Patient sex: M
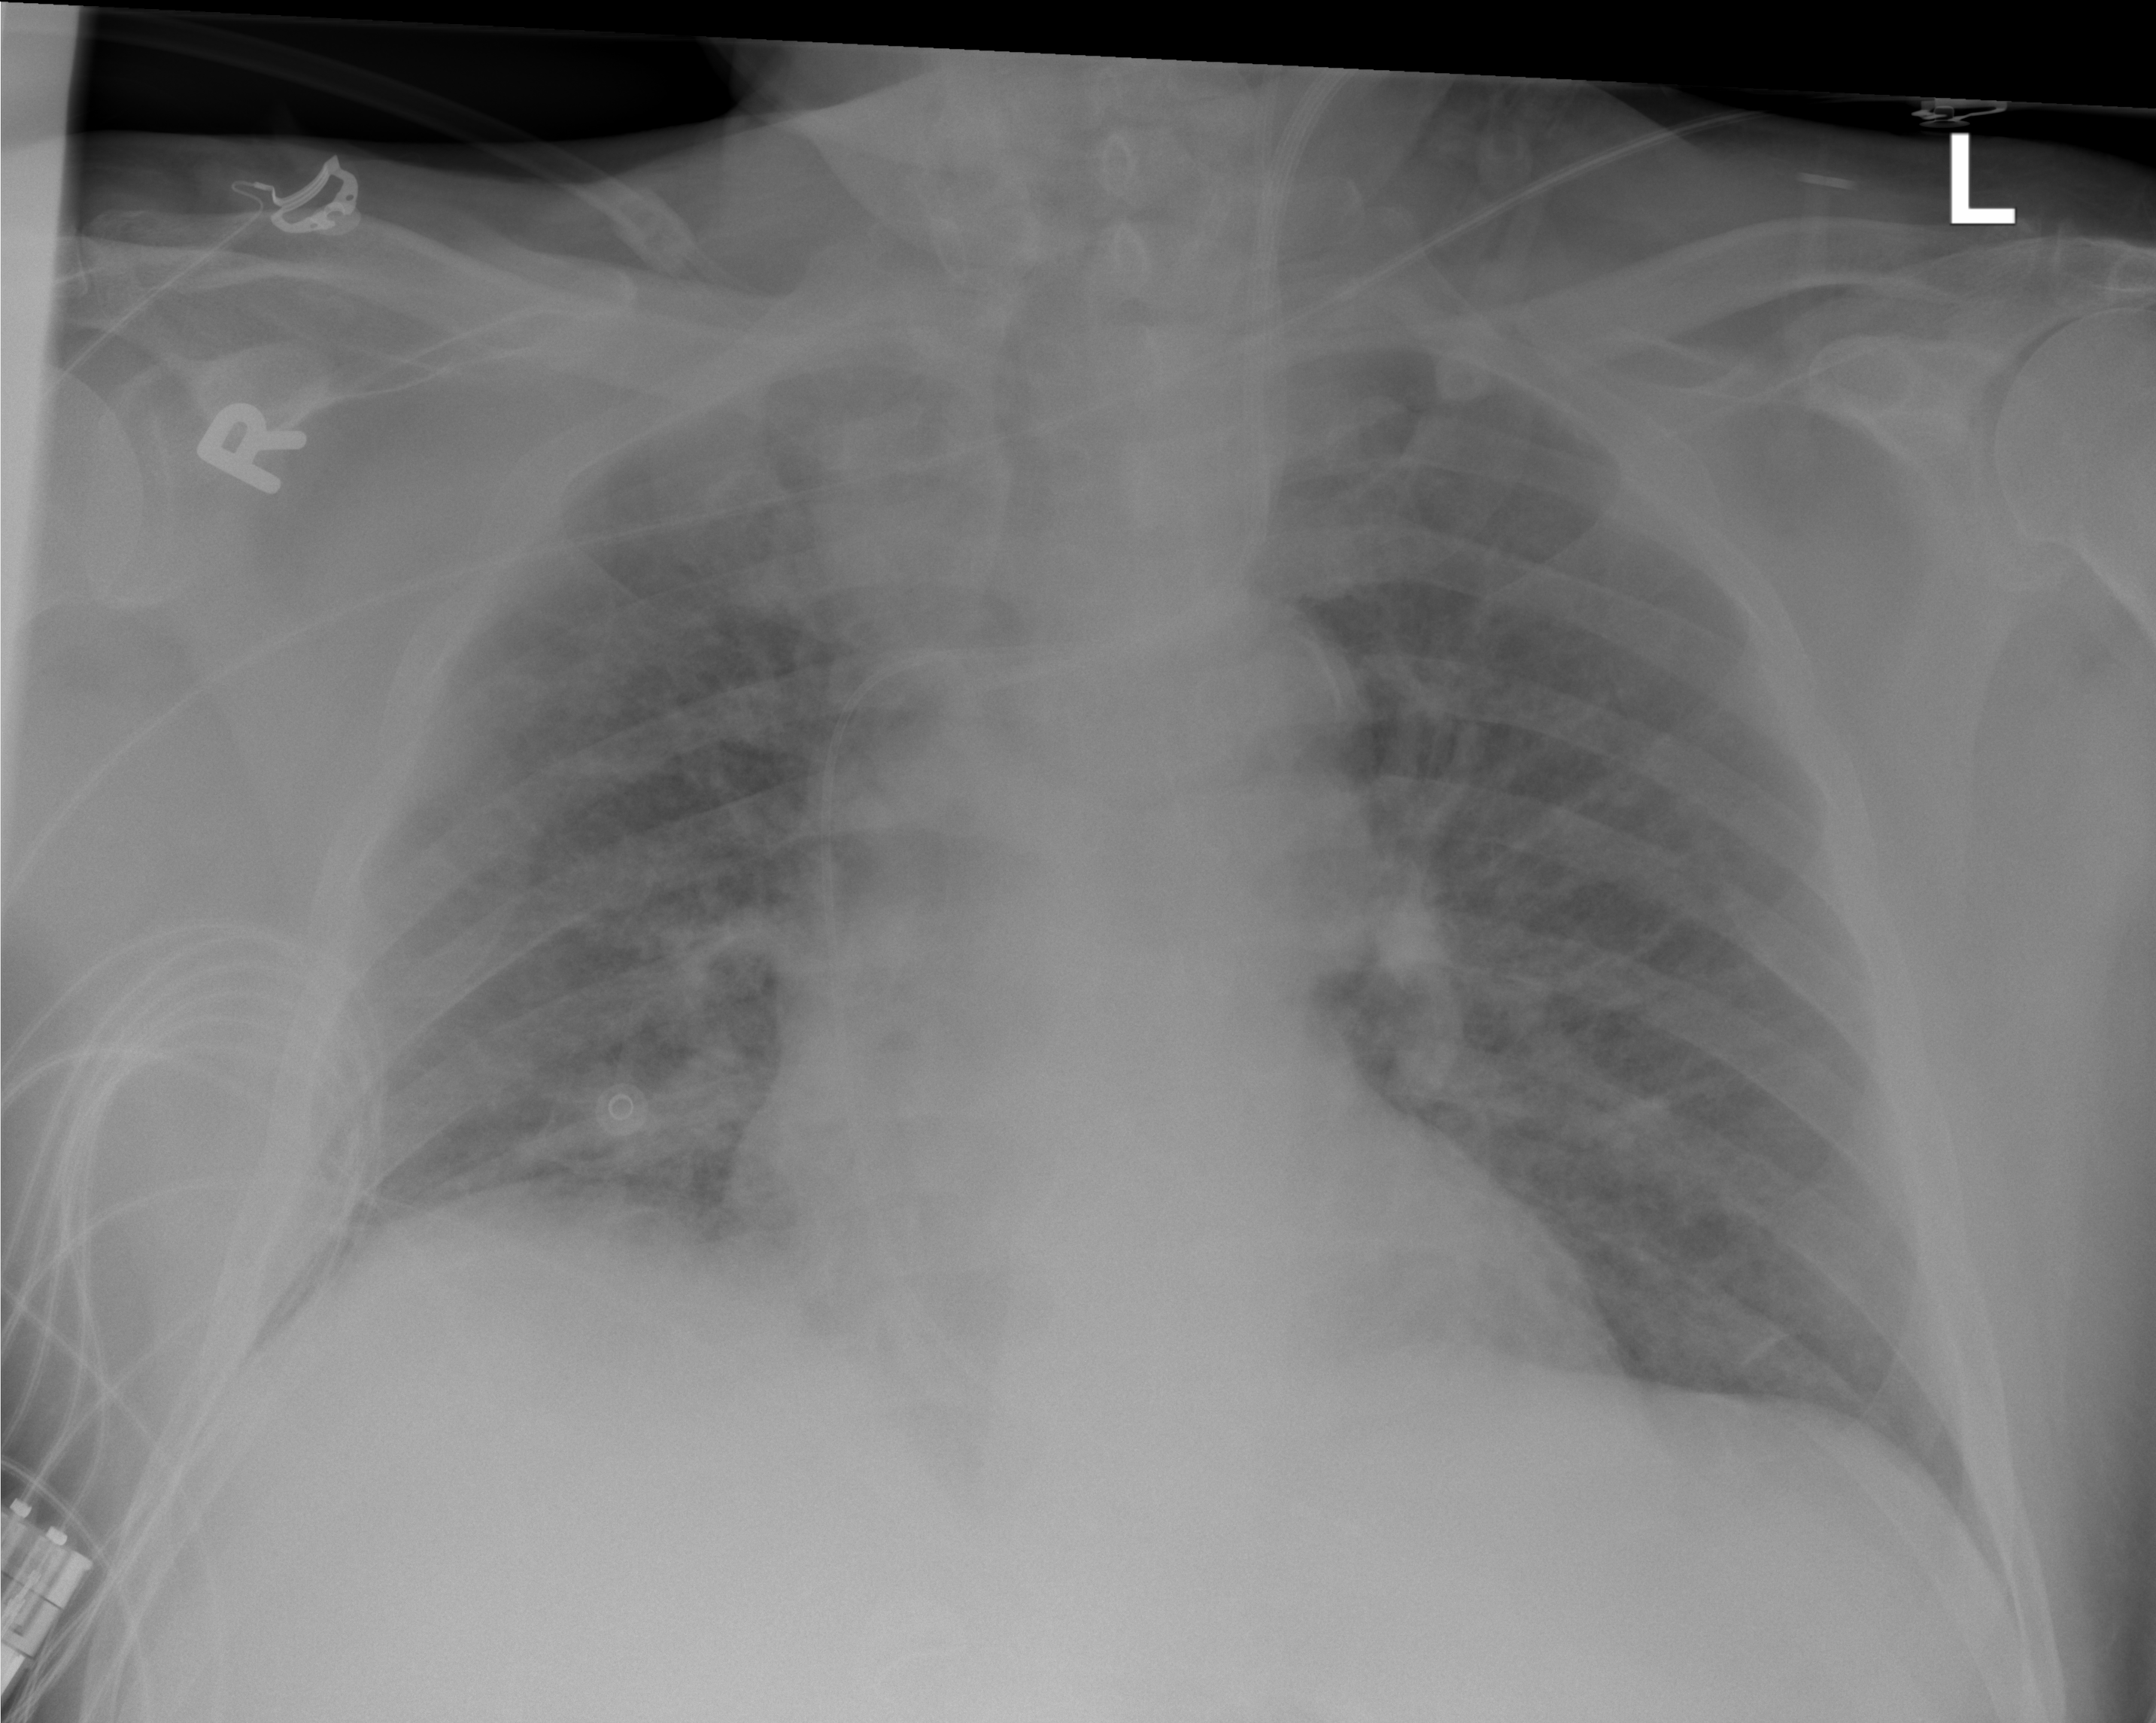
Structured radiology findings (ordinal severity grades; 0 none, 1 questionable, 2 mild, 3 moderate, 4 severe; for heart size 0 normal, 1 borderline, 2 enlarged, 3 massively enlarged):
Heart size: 0
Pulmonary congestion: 3
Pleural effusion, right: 0
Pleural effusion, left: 0
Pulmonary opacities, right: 1
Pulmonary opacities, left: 1
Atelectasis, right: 0
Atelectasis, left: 0